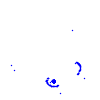
Particle: pion